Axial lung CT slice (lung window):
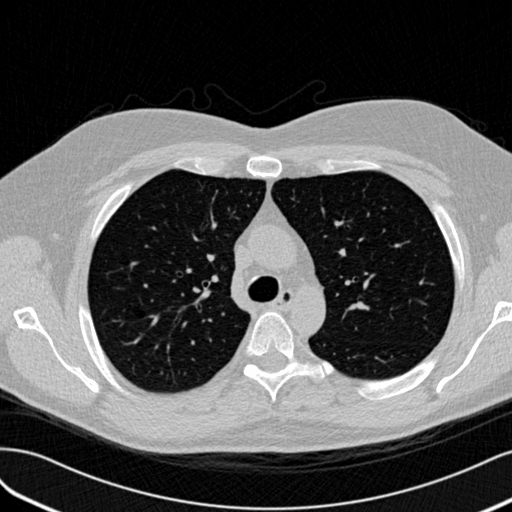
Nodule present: no